Aerial crown-view tile of a tropical tree (Barro Colorado Island, Panama), acquired 20241112:
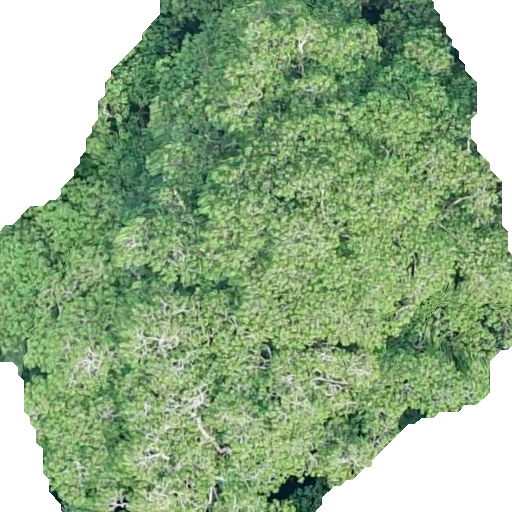
Species: Hura crepitans
GBIF accepted scientific name: Hura crepitans
Crown area: 379.29 m²